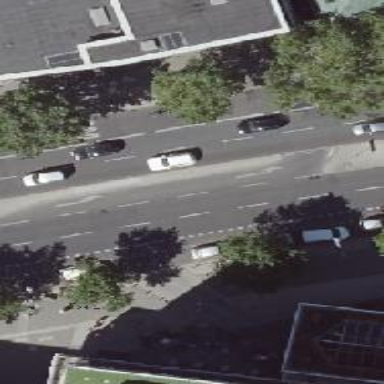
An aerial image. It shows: Secondary road with asphalt surface and parking lane on the right side.